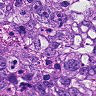
Metastatic tissue present: yes